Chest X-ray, PA view. Patient: 18 years old, sex F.
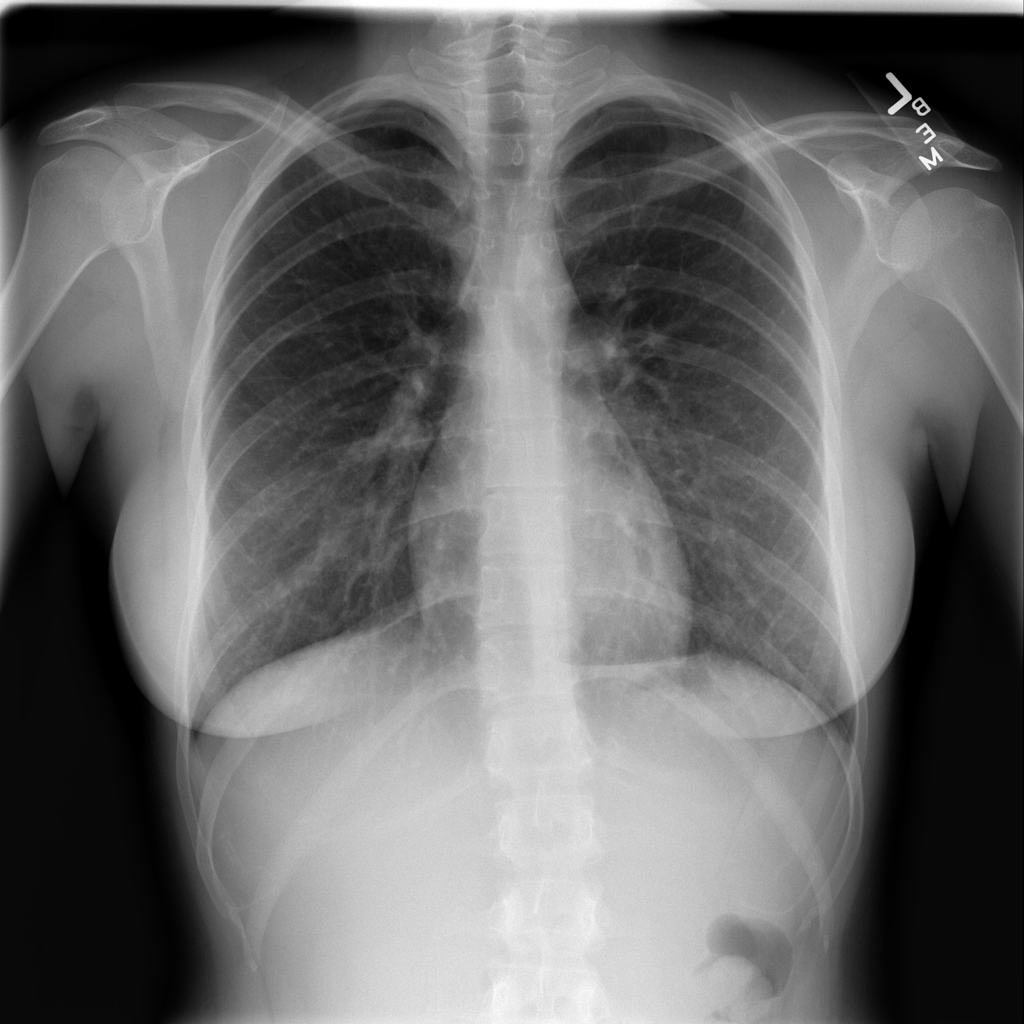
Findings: No Finding